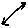
Label: line